The image folds the raw vibration samples of a bearing signal into a 2-D grayscale square (signal-to-image encoding). Classify the bearing condition as one of: normal, inner_race, outer_race, ball.
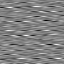
Answer: inner_race